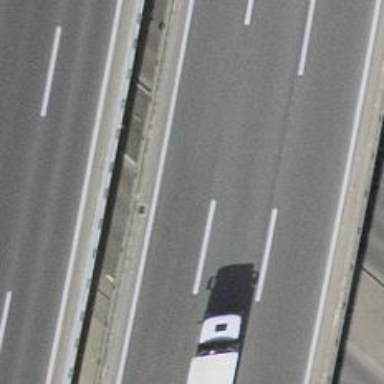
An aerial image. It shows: Motorway bridge with asphalt surface.